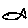
Label: fish